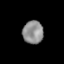
Tissue: lung
Cell type: Epithelial cells
Senescence score: 0.2266
Nuclear area (px): 469
Mean DAPI intensity: 140.866